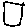
Label: square